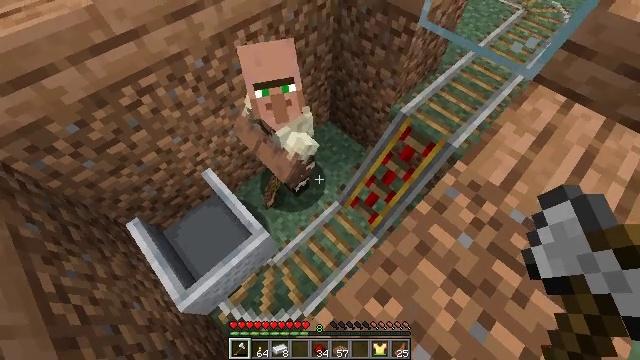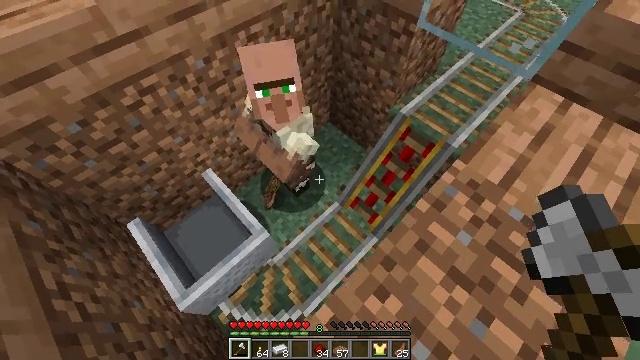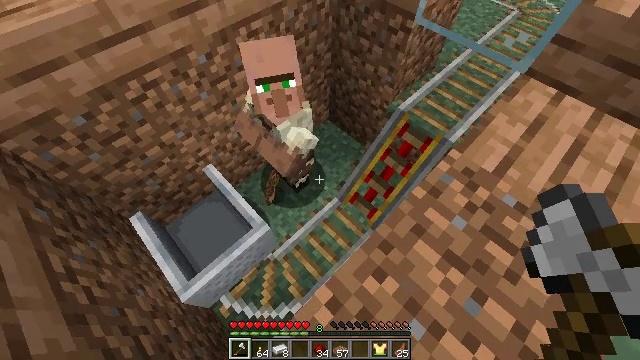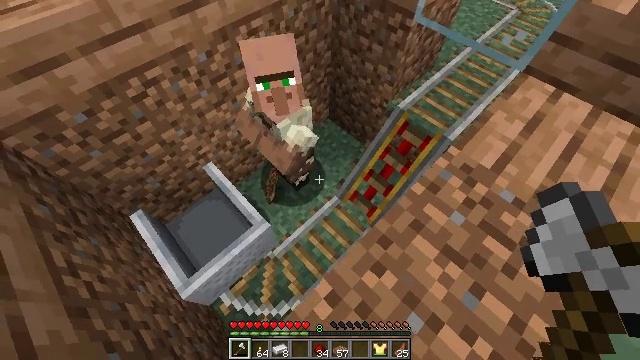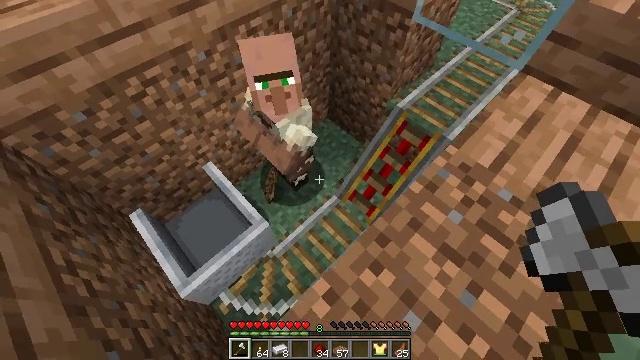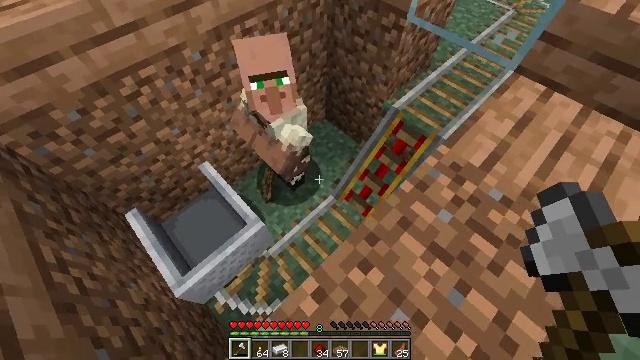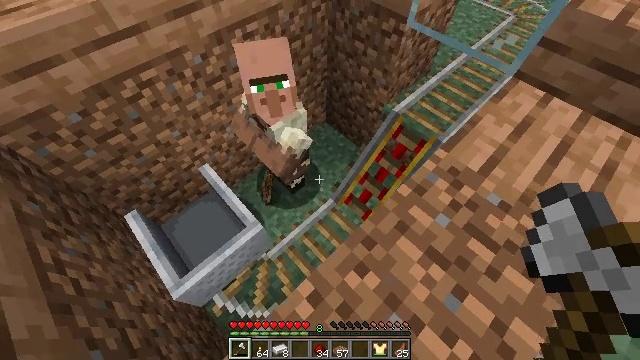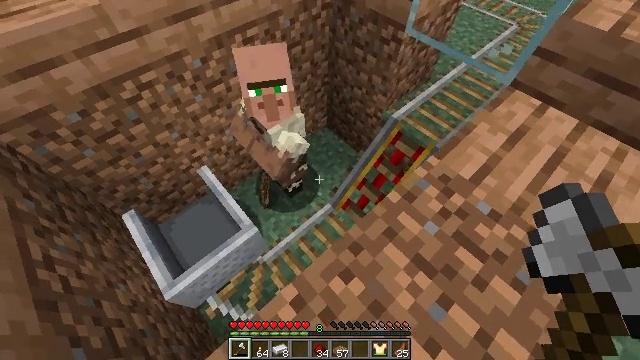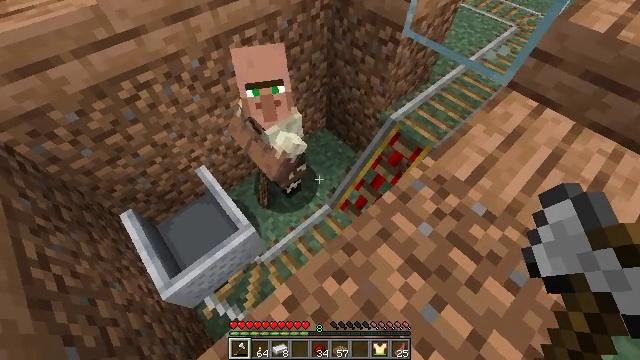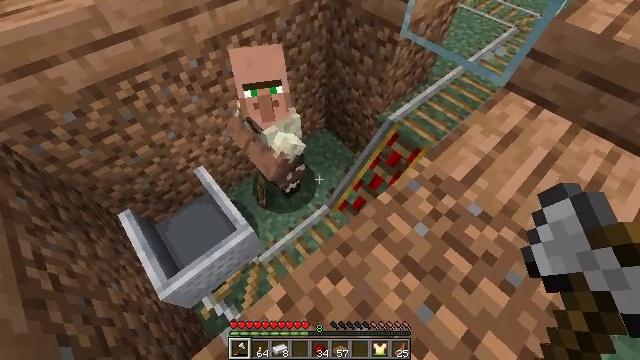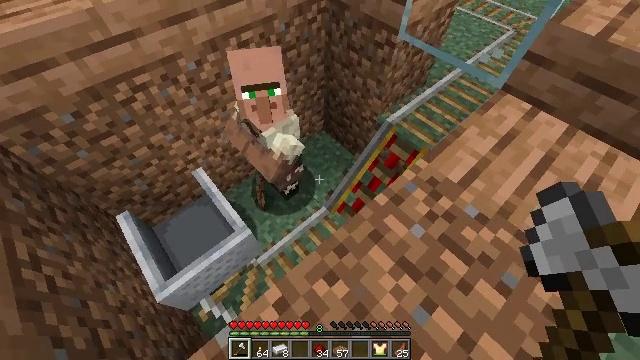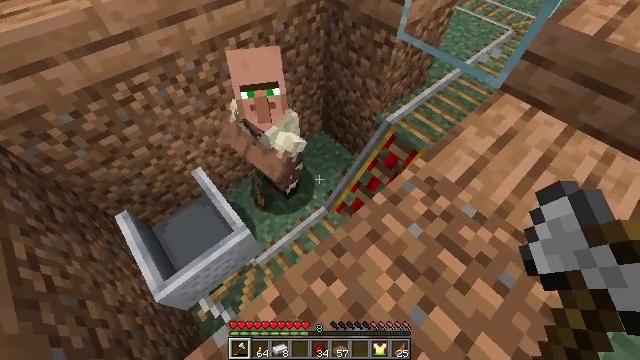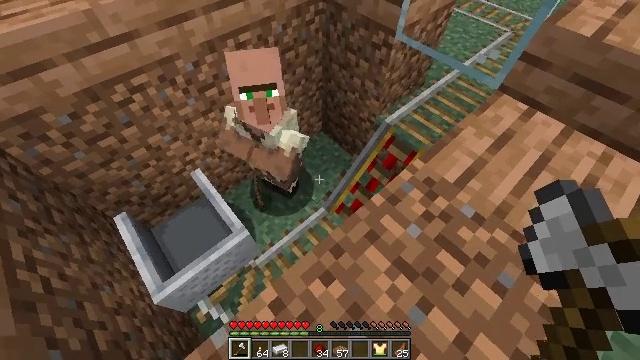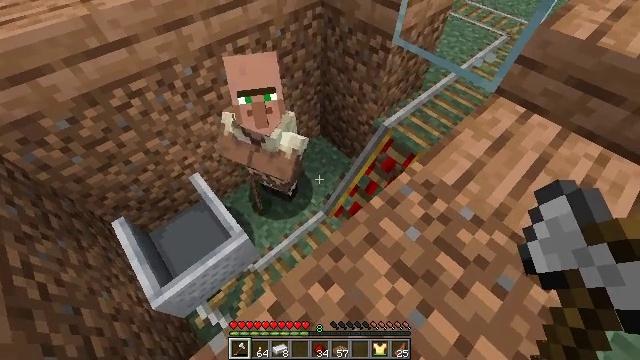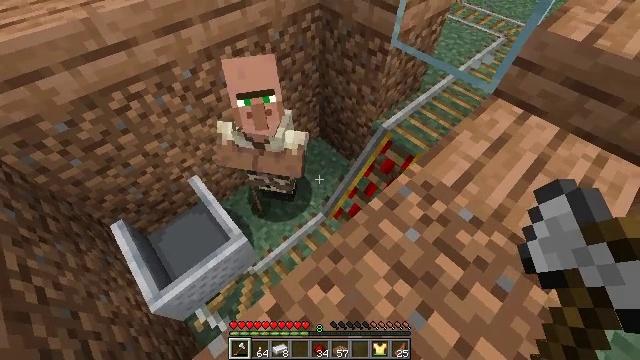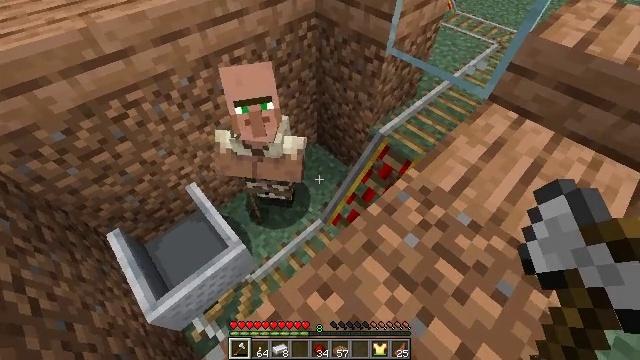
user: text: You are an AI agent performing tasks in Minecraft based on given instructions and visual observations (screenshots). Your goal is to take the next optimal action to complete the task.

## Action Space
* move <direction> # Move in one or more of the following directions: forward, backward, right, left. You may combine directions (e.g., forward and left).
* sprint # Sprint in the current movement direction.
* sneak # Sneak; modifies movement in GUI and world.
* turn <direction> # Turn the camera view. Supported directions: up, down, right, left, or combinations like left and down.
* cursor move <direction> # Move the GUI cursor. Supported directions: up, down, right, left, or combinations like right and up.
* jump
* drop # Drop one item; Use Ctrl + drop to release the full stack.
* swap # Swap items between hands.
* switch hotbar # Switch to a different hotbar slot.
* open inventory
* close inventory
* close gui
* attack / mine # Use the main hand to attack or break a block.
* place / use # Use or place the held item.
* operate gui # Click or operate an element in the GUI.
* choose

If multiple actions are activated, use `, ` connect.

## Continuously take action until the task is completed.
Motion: motion action
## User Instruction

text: Shatter the glass to collect it.
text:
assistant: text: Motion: move back, sneak
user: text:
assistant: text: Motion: sneak
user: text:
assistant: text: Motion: sneak
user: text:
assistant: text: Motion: move right, sneak
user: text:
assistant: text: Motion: move right, sneak
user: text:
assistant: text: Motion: move right, sneak
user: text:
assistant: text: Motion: move right, sneak, turn left and up
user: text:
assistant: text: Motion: sneak
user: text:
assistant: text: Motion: sneak
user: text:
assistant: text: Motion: sneak
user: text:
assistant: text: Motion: sneak
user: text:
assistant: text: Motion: sneak
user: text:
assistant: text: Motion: sneak
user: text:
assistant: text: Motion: sneak
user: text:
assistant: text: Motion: sneak, turn up
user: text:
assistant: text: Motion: sneak, turn up
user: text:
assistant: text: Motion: move right, sneak, turn up
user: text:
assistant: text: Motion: move forward and move right, sneak
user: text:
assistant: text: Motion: move forward and move right, sneak
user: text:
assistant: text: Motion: move forward and move right, sneak
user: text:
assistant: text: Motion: move forward and move right, sneak
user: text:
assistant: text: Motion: sneak
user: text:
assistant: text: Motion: sneak, turn left
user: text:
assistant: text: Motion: sneak, turn left
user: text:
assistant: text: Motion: sneak
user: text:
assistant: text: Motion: sneak
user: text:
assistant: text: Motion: sneak
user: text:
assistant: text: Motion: sneak
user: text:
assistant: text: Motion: sneak
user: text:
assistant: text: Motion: sneak